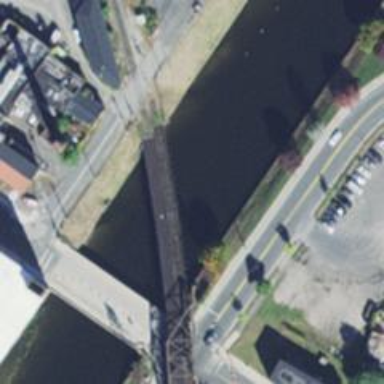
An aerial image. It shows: Abandoned railway bridge.